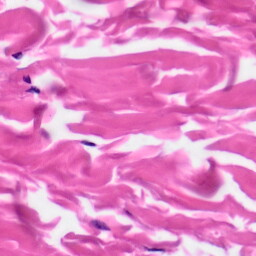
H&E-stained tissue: Skin